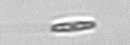
Label: pennate